Question: how to add two columns in table. What's the right expression in this case.
Be informed that I have two dataset (Extra Deduction, Checklist), these two dataset has numeric column value, how to add these two columns with different dataset.
these steps I did (may it help):-
- - - - - - -
Until now the data are perfect, but I need now to make Summation between (Deduction value) and (Checklist value), which they're in different dataset .
Please see the below picture to know what i'm trying to do .

I hope I explained it very well .
Any help in this regard will be highly appreciated.
Thanks ..
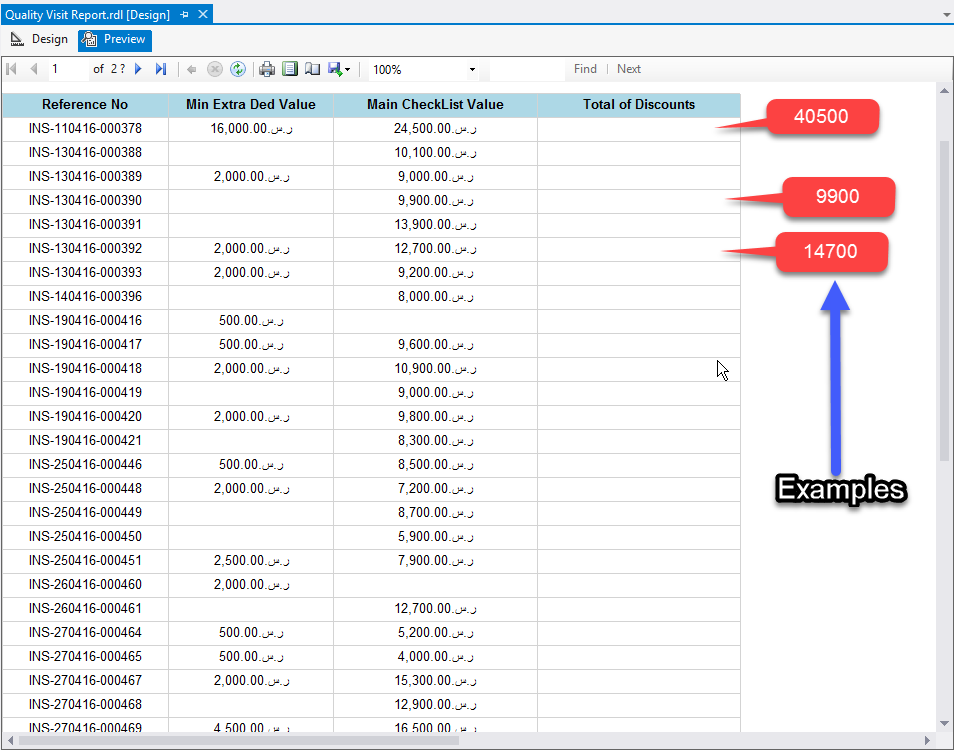
Answer: If it were the same source of data (preferably SQL Server), I would advise you to use SQL join to create one dataset. However, it seems that there is a problem with that, so you have to user another strategy.
What I have seen in another project (not my code) is that you can use one datasource as the main one, and for each row of that datasource look for the matching rows in another one. This requires Lookup() function in SSRS, and you have obviously found that it is the way to correlate two datasets.
Only thing you have to do now is to get the number from the value you have received using the lookup function and add it to the column of your choice.
Your starting expression is:
'''
= Lookup(
Fields!DedctionRefNo.Value,
Fields!ChkListRefNo.Value,
Fields!ChecklistValue.Value,
"ChkListDS")
'''
To convert it to the decimal representation (I hope that is what you have in the database as source), you need CDec() function:
'''
= CDec(Lookup(
Fields!DedctionRefNo.Value,
Fields!ChkListRefNo.Value,
Fields!ChecklistValue.Value,
"ChkListDS"))
'''
And at last, you want to add it with your first value, like:
'''
= CDec(Lookup(
Fields!DedctionRefNo.Value,
Fields!ChkListRefNo.Value,
Fields!ChecklistValue.Value,
"ChkListDS"))
+ Fields!{Your-deduction-value-field-name}
'''
And if your-deduction-value-field in the database is not decimal, you have to cast it to decimal as well, using the same CDec() function.